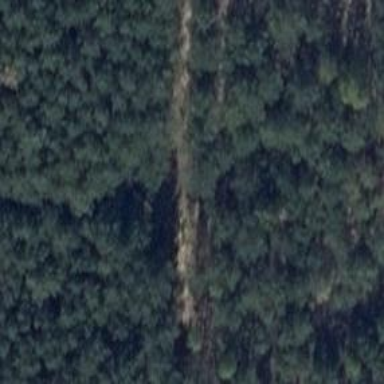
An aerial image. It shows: Sandy track road with grade 4 track type.